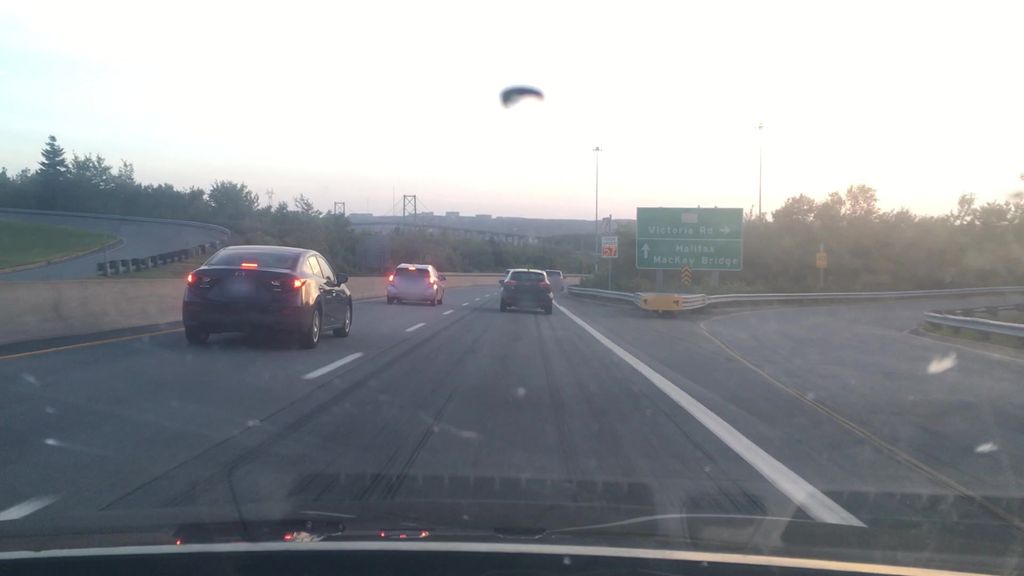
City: halifax